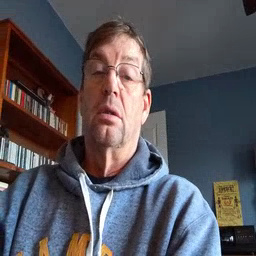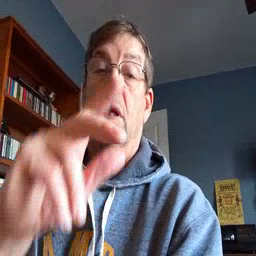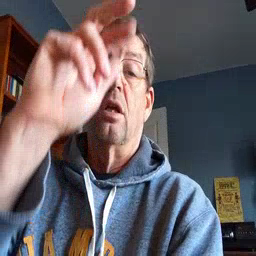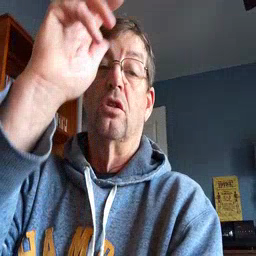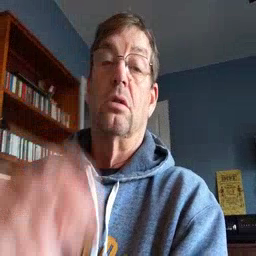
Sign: stairs